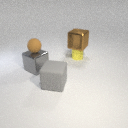
large brown metal cube above small yellow rubber cylinder